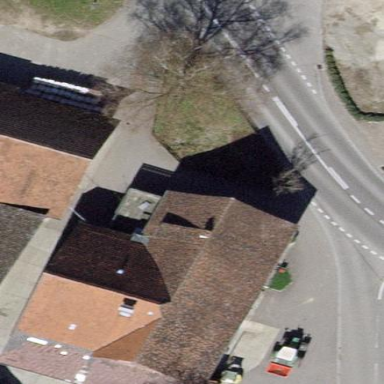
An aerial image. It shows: Gabled roofed house.